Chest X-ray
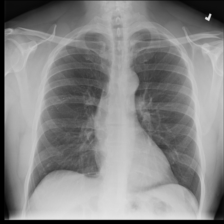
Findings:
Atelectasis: negative
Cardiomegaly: negative
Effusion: negative
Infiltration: negative
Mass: negative
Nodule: negative
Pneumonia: negative
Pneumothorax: negative
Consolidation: negative
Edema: negative
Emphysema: negative
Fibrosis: negative
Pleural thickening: negative
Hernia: negative